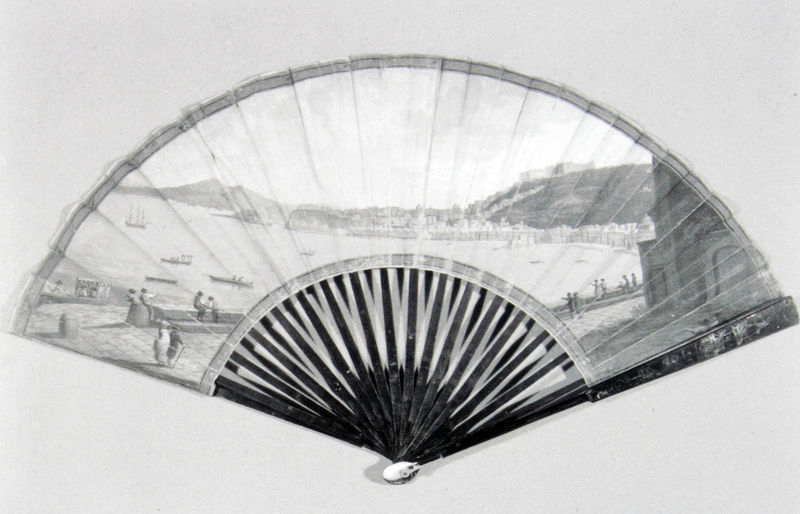
Titel: Fächer mit Ansicht des Golfs von Neapel
Künstler: Johann Heinrich Wilhelm Tischbein
Standort: Weimar
Institution: Klassik Stiftung Weimar
Schlagwörter: berg, gemälde, himmel, mann, meer, wasser, weiß, wolken, aquarell, fluss, frauen, landschaft, menschen, see, stadt, ufer, frau, grau, holz, männer, schwarz, gebäude, haus, hund, hunde, tier, fächer, wand, falten, samt, bild, häuser, hügel, gewässer, paar, personen, seide, boot, boote, rund, aussicht, japan, küste, schiff, schiffe, papier, bogen, italien, ort, pflaster, vedute, venedig, segelschiff, berge, mauer, spazieren, hafen, kai, promenade, quai, luft, ruderer, rudern, bucht, bemalt, fecher, stege, foto, fotografie, photographie, stadtansicht, griff, burg, mole, rippen, schwarzweiß, flanieren, photo, halbrund, geometrisch, knauf, spaziergänger, aufgeschlagen, fotographie, fach, abbildung, fot, vesuv, mittelmeer, paare, neapel, prospekt, dreimaster, boge, kyoto, japan china, mmeer, greau, spaziergägner, menchem, durscheinend